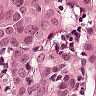
Metastatic tissue present: yes